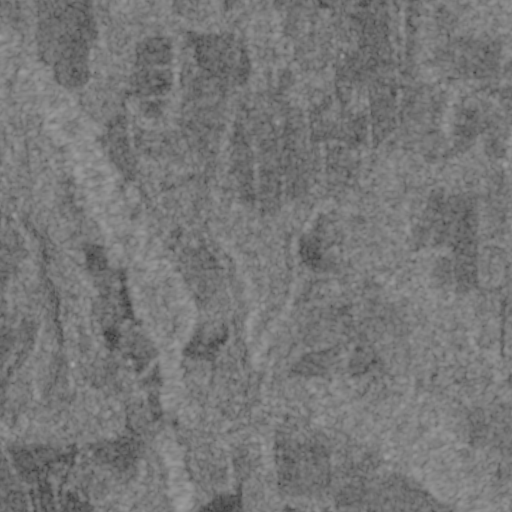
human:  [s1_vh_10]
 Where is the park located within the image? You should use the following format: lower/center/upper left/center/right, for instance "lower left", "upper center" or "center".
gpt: The park is located in the lower left of the image.
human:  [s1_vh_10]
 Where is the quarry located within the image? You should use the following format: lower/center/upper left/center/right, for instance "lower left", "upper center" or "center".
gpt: The quarry is located in the lower right of the image.
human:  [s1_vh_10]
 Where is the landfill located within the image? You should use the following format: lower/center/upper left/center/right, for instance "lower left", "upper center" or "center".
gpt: There is no landfill in the image.

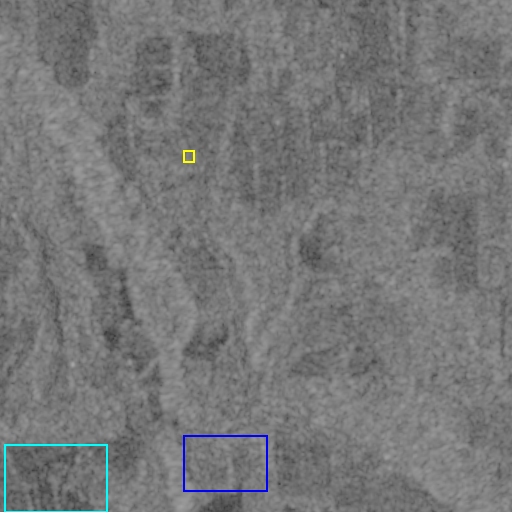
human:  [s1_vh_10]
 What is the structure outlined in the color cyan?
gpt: The structure outlined in cyan is a park.
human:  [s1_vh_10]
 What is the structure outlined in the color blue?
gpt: The structure outlined in blue is a quarry.
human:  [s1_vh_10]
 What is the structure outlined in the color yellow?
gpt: The structure outlined in yellow is a building.
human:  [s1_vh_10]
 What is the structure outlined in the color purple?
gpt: There is no purple outline.